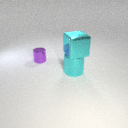
small purple metal cylinder behind large cyan metal cylinder